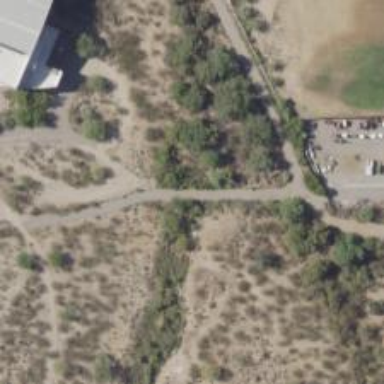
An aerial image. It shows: Path leading to bridge.